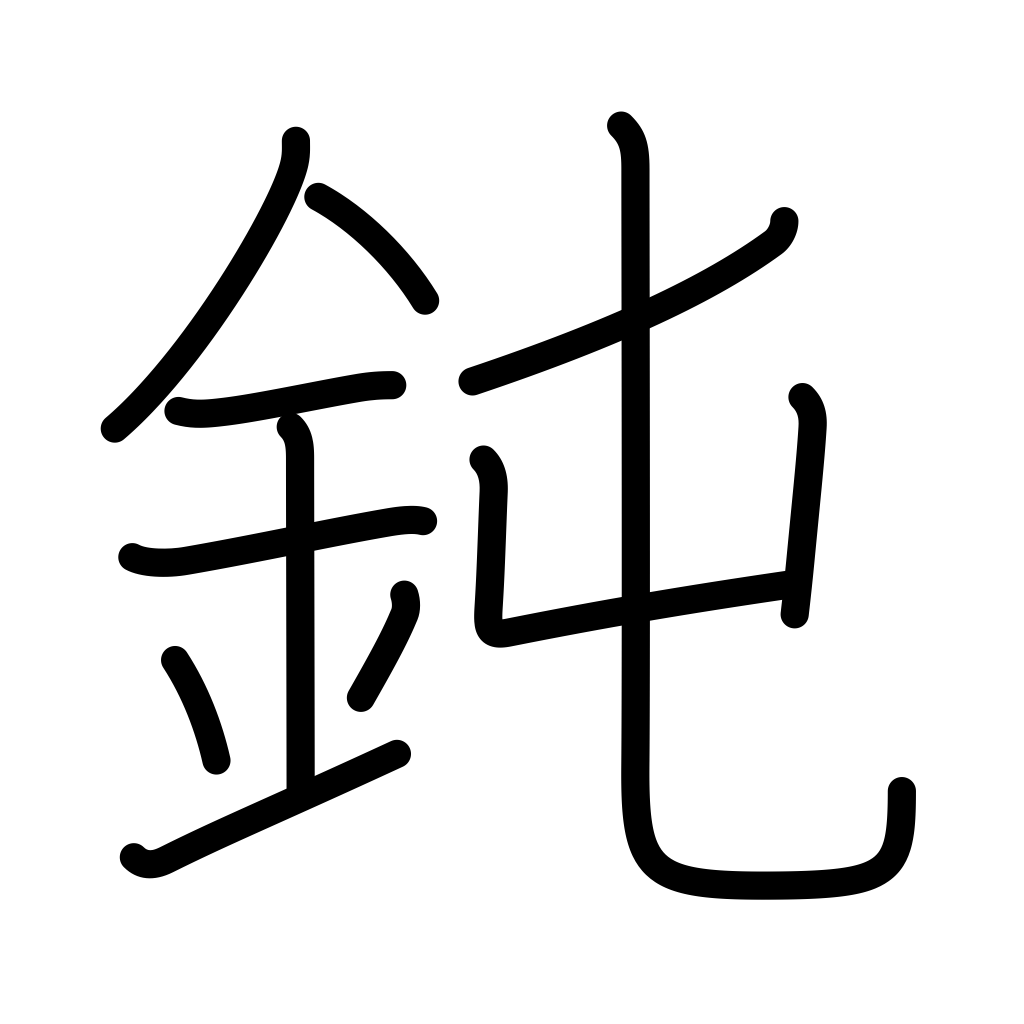
Meaning: dull, slow, foolish, blunt